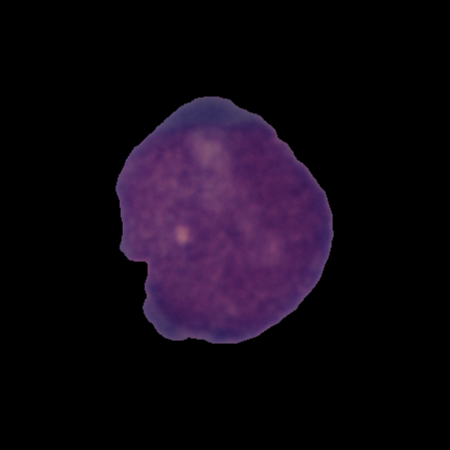
Label: cancer